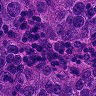
Metastatic tissue present: yes